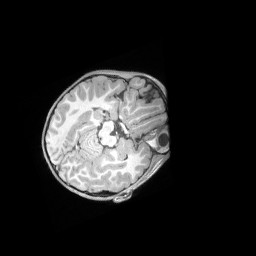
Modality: T1w
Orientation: axial
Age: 6
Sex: male
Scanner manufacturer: siemens
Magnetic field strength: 3 T
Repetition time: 2.53 s
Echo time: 0.00164 s